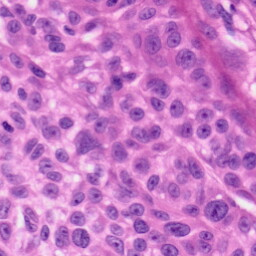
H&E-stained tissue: Skin